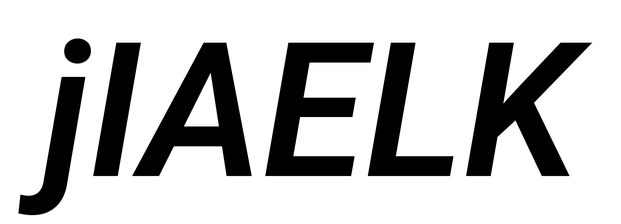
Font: Roboto-Italic_SemiBold_Italic